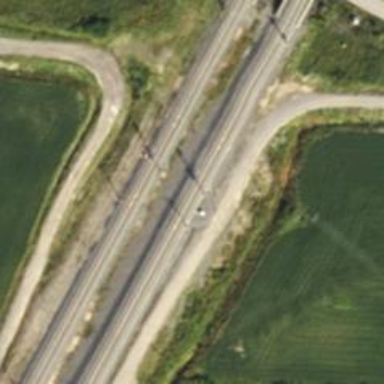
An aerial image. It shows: Railway signal.